Question: What is the measurement shown in the image?
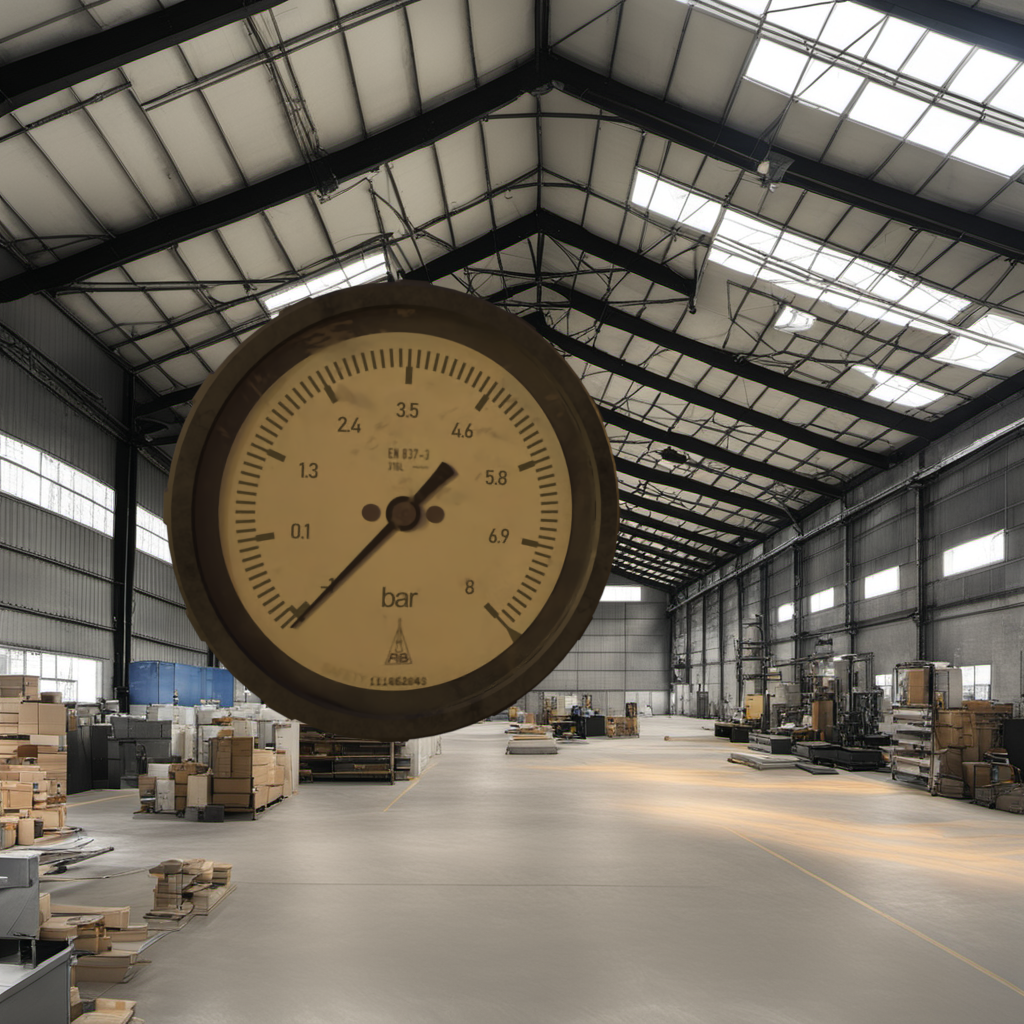
Answer: The result is -1.03
Question: What is the range of the measurement shown in the image?
Answer: The range is from -1 to 8
Question: What is the minimum and maximum value of the measurement shown in the image?
Answer: The minimum value is -1 and the maximum value is 8